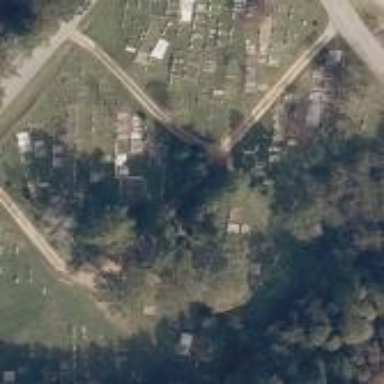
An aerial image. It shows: Cemetery or graveyard.